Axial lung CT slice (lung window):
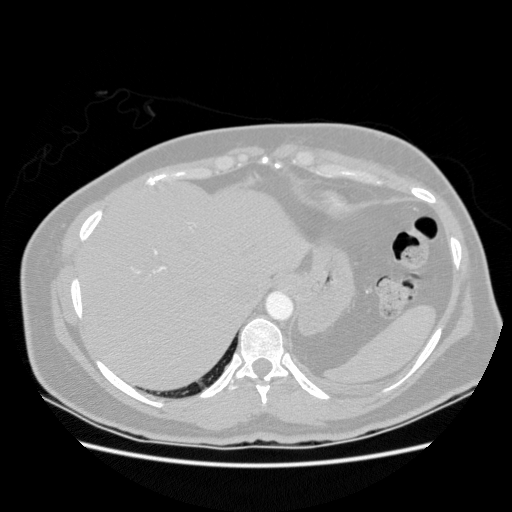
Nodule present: no